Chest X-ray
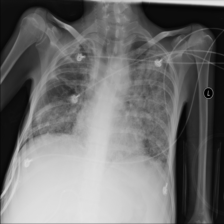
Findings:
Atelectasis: negative
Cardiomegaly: negative
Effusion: negative
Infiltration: negative
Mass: negative
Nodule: negative
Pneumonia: negative
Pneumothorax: negative
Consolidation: negative
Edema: negative
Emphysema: negative
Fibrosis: negative
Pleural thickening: negative
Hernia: negative